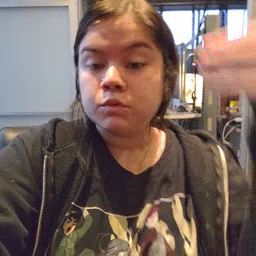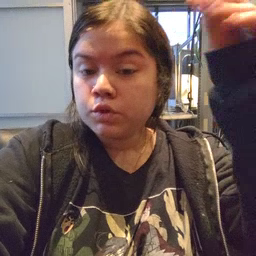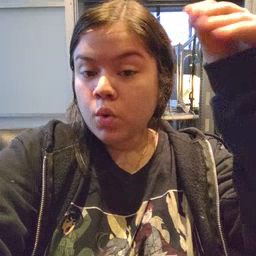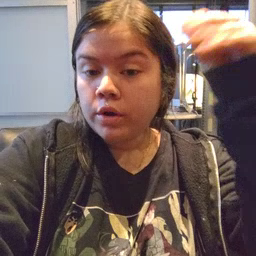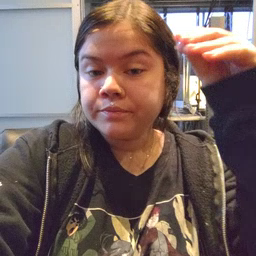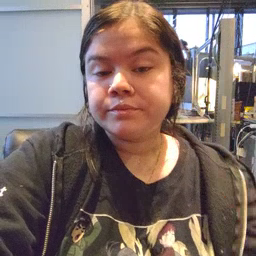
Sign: store